The picture encodes a bearing's raw vibration samples as pixel intensities in a 2-D grid. Diagnose the bearing from this image, choosing from: normal, inner_race, outer_race, ball.
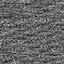
Answer: normal